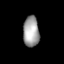
Tissue: lung
Cell type: Epithelial cells
Senescence score: 0.1481
Nuclear area (px): 478
Mean DAPI intensity: 161.529